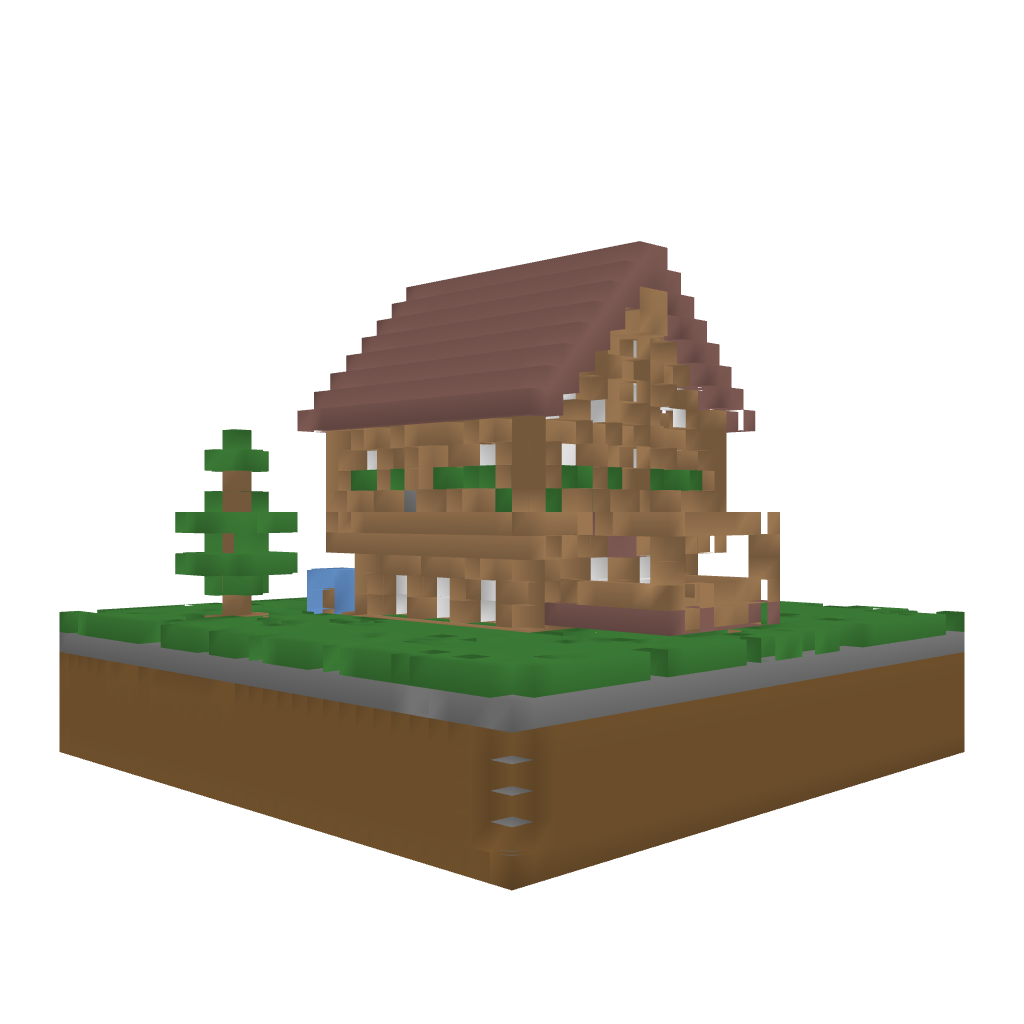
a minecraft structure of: Medieval House good quality